Question: I want to use my own custom function and hence I created the following class, which is subclass from 'NSObject', like:
'''
class ServeStatsTable: NSObject {...}
'''
And in the class above, I defined the following method:
'''
func serveTableViewHeader(tableView: UITableView!, number: String, info: NSDictionary, color: UIColor!) -> UIView! {...}
'''
However, when I tried to call the method above from within another class, which is subclass from 'UIViewController', the method didn't react to the auto-completion in Xcode, with the following completion:
'''
ServeStatsTable.serveTableViewHeader(tableView)
'''
And so I modified it to the following correct method call:
'''
ServeStatsTable.serveTableViewHeader(tableView, number: "1", info: info, color: UIColor.orangeColor())
'''
but then, the Xcode spits out an error: 'Extra argument 'number'...'.
So I think I even cannot define the method properly.
But then how to define the method properly? The error occurred on another function within the class.
And finally, when I tried to make auto-completion in Xcode, it shows the following pop-up:

If it's not the argument list, then what's the left side code from 'serveTableViewHeader' mean? It looks like the argument here is 'self: ServeStatsTable', which is not what I looked for.
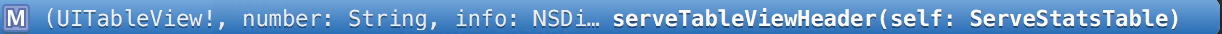
Answer: 'ServeStatsTable' is a class, but 'serveTableViewHeader(number:info:color:)' is an instance method, not a class method. So 'ServeStatsTable.serveTableViewHeader(tableView, number: "1", info:info, color:UIColor.orangeColor())' is not a valid expression.
The 'Extra argument 'number'' error is due to your use of a colon instead of a comma after 'tableView' here:
'''
ServeStatsTable.serveTableViewHeader(tableView: number: "1", info: info, color: UIColor.orangeColor())
^
'''
If you want to make it a class method, so you call it on the class instead of on an instance, put 'class' in the method declaration, like this:
'''
class ServeStatsTable: NSObject {
class func serveTableViewHeader(tableView: UITableView!, number: String, info: NSDictionary, color: UIColor!) -> UIView! {...}
...
'''